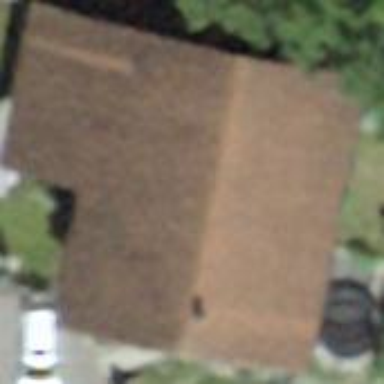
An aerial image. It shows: Residential building with gabled roof.